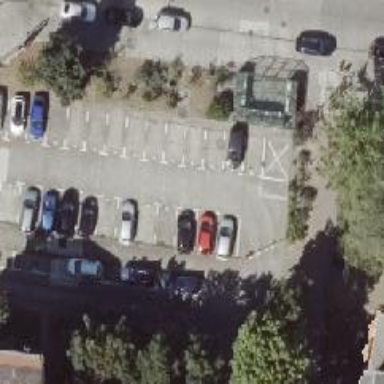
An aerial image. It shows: Parking aisle with concrete surface.